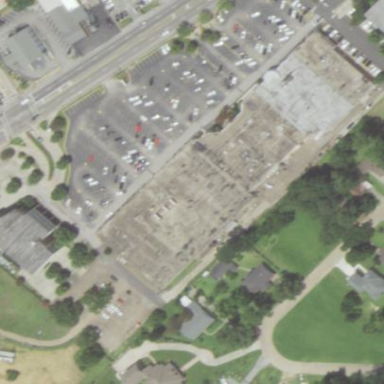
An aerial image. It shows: Retail area.